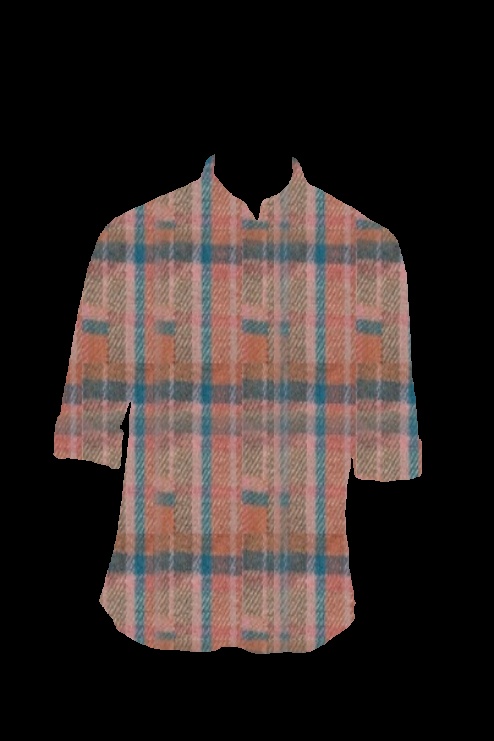
pink blue plaid button up tee